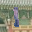
Label: 1